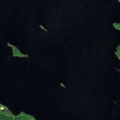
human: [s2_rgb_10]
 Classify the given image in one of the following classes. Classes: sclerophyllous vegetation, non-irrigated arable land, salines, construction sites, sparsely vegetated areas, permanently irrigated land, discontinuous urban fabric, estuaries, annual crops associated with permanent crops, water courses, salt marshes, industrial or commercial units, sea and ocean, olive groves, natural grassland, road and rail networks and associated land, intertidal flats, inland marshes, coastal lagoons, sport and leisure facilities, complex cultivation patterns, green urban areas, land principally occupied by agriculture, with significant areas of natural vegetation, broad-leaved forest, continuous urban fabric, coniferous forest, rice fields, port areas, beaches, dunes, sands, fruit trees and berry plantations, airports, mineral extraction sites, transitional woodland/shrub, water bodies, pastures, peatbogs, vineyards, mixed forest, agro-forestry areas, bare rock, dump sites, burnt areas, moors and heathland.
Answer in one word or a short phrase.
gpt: coniferous forest, mixed forest, water bodies